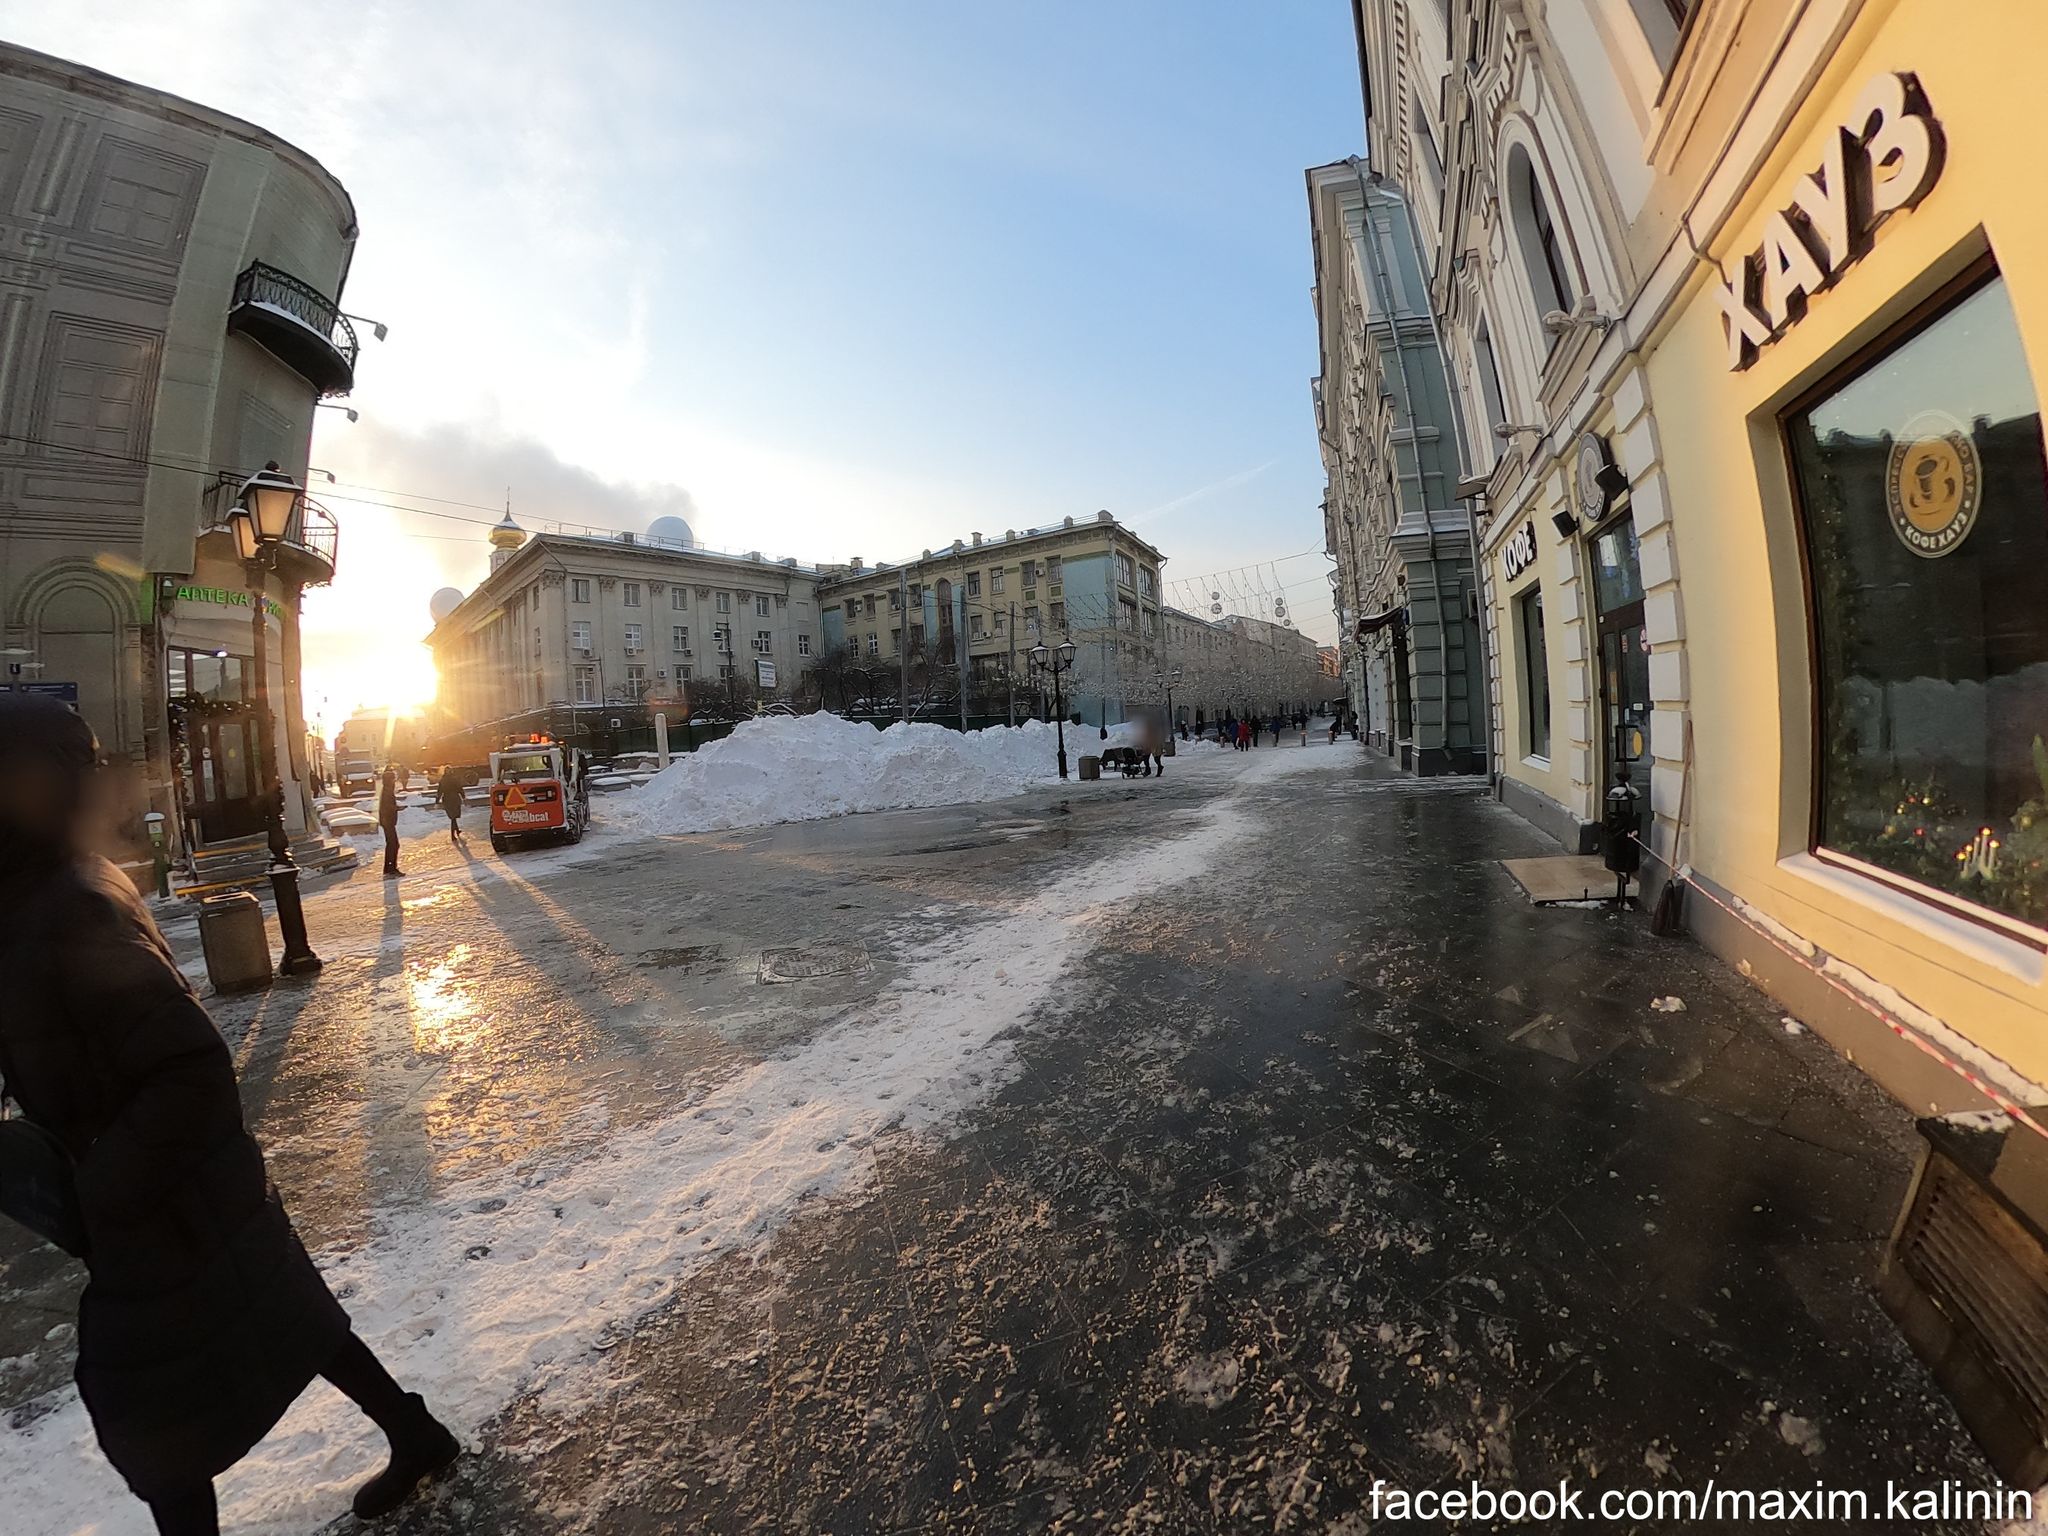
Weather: snowy
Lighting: day
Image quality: good
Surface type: walking surface
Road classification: pedestrian
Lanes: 1
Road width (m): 10
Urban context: urban centre
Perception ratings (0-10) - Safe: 4.42, Lively: 6.5, Beautiful: 4.8, Boring: 3.54, Depressing: 7.68, Wealthy: 8.25